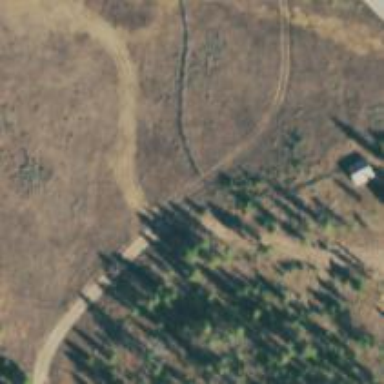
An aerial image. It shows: Advanced Nordic skiing trail. The trail is groomed for both classic and skating styles.